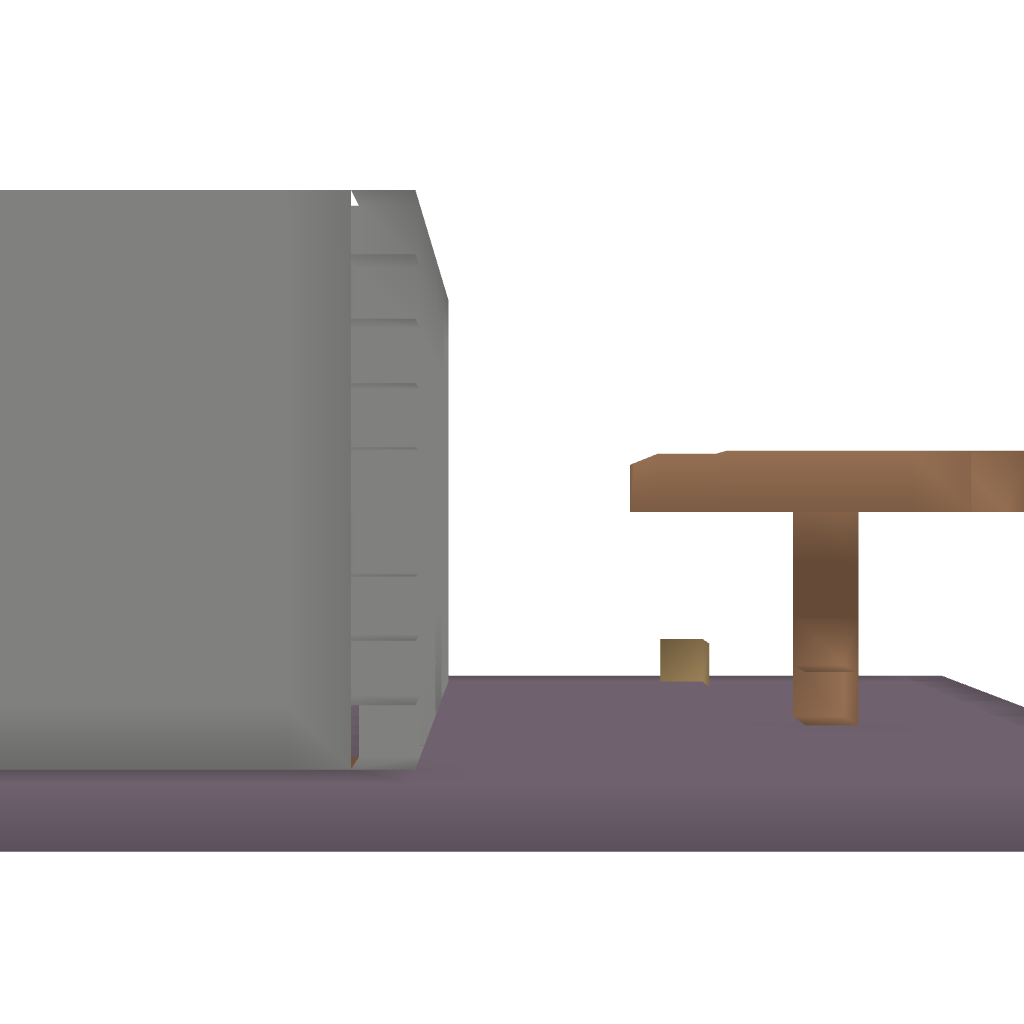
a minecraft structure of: Mooshroom brown house